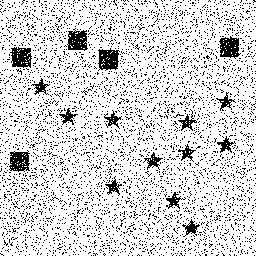
Squares: 5
Triangles: 0
Stars: 11
Total shapes: 16